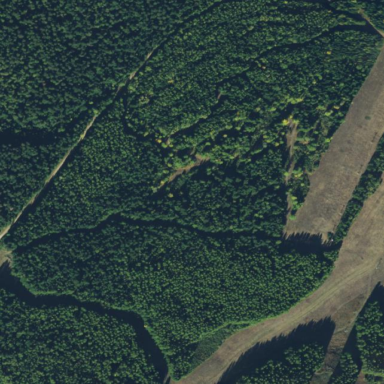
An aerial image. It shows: Forest with mixed leaf types and cycles.